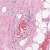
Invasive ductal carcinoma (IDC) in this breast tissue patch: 0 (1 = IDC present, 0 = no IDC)